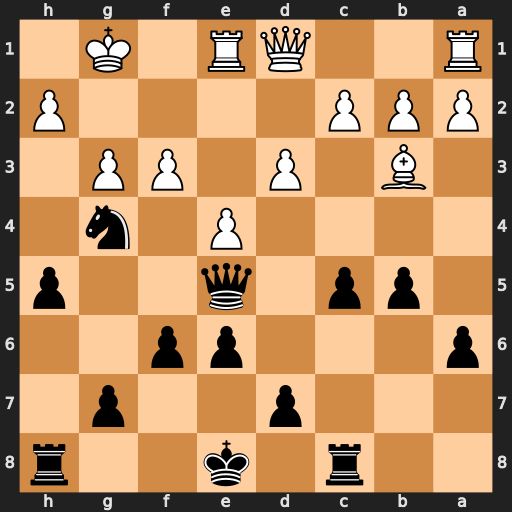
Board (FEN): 2r1k2r/3p2p1/p3pp2/1pp1q2p/4P1n1/1B1P1PP1/PPP4P/R2QR1K1
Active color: b
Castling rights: k
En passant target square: -
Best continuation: Qd4+ Kh1 Nf2+ Kg2 Nxd1